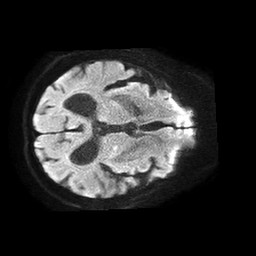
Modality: TRACE
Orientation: axial
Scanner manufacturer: philips
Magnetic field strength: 1.5 T
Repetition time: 4.6 s
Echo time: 0.08631 s